Question: So I've pressed 'Do not show this dialog in the future' (screenshot taken from the web).

It's been a while and now I want to change default reformat behavior.
I can't seem to find an option to show this dialog again.
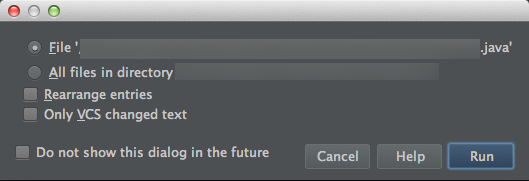
Answer: 2015/10:
In current versions of IntelliJ (and likely Android studio and other IntelliJ based IDEs) there no longer seems to be this option as it is not needed.
++ no longer shows the dialog, instead it directly reformats the file and gives you a hint that you can display the dialog using +++. That dialog no longer includes option.
<URL>
---
For older IntelliJ versions these dialogs can be re-enabled in :